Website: home-depot
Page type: payment
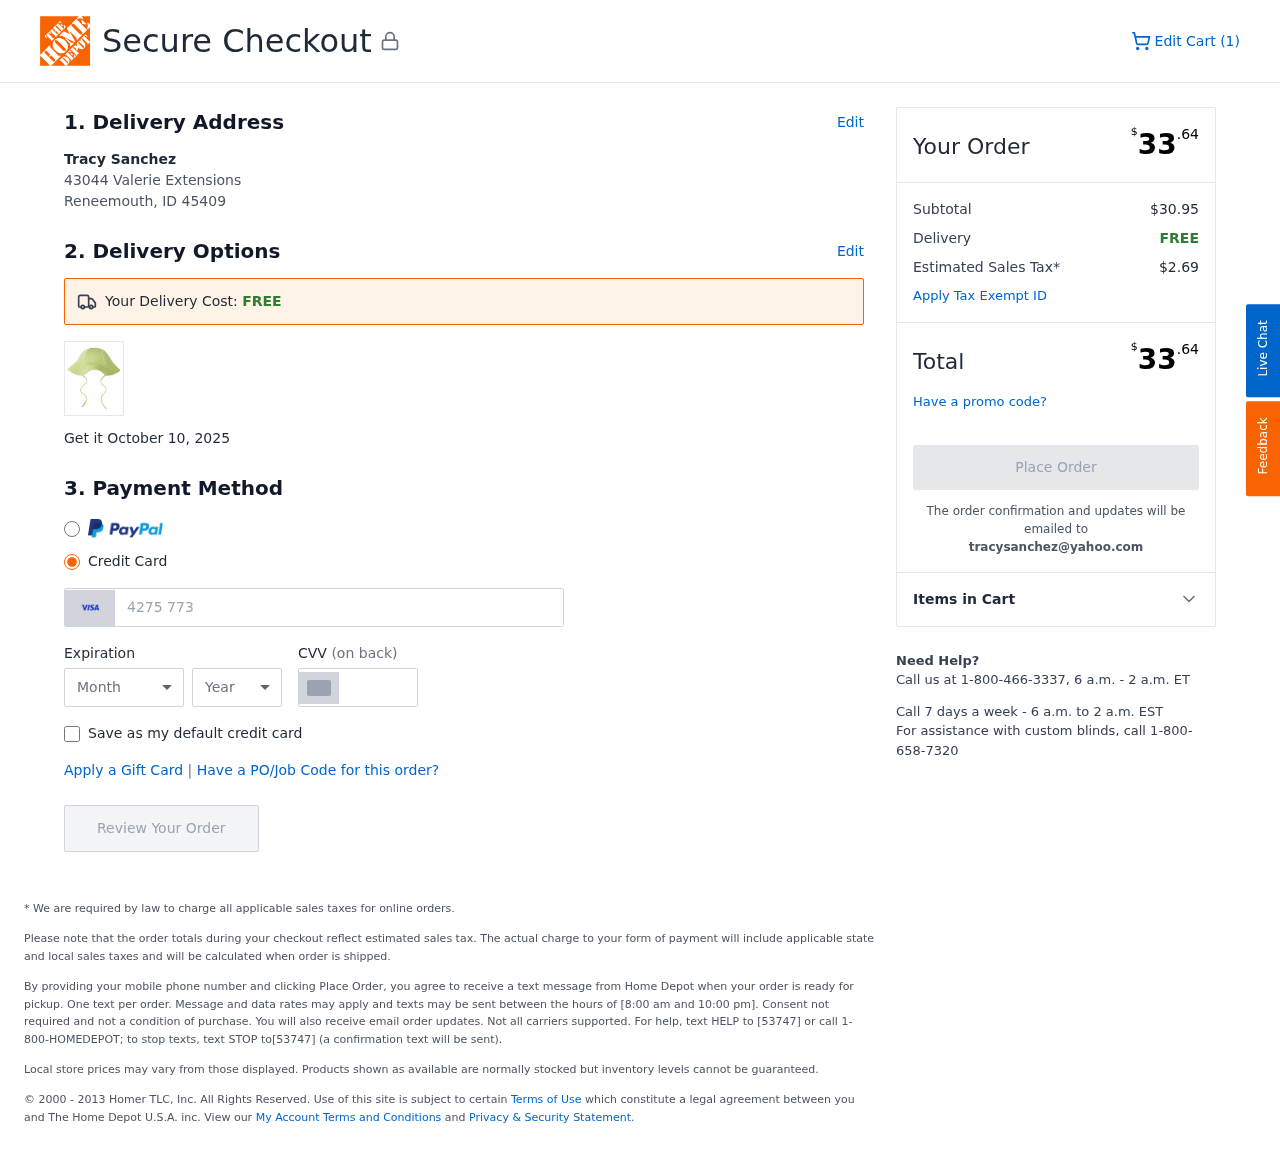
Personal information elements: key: PII_CARD_CVV
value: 300
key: PII_CARD_EXPIRY_MONTH
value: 07
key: PII_CARD_EXPIRY_YEAR
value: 26
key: PII_CARD_NUMBER
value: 4275 7734 5954 5804
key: PII_CITY_STATE_ZIP
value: Reneemouth, ID 45409
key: PII_EMAIL
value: tracysanchez@yahoo.com
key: PII_FULLNAME
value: Tracy Sanchez
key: PII_STREET
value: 43044 Valerie Extensions
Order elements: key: ORDER_NUM_ITEMS
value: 1
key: ORDER_DELIVERY_DATE
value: October 10, 2025
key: ORDER_TOTAL
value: $33.64
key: ORDER_SUBTOTAL
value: $30.95
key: ORDER_SHIPPING_COST
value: FREE
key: ORDER_TAX
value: $2.69